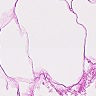
Metastatic tissue present: no